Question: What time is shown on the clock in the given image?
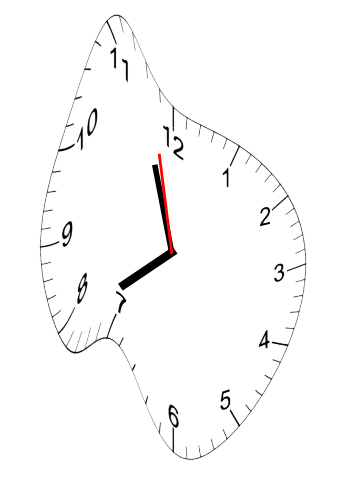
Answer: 07:56:58